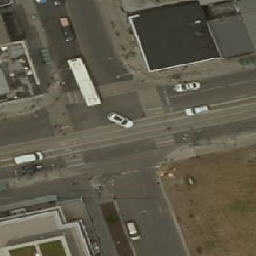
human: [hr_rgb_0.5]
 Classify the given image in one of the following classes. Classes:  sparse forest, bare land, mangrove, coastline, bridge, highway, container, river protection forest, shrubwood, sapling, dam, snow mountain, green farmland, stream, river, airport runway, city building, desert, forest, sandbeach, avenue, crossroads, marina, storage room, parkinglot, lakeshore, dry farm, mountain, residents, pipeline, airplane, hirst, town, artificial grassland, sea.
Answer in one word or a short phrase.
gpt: crossroads